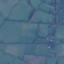
Label: Pasture